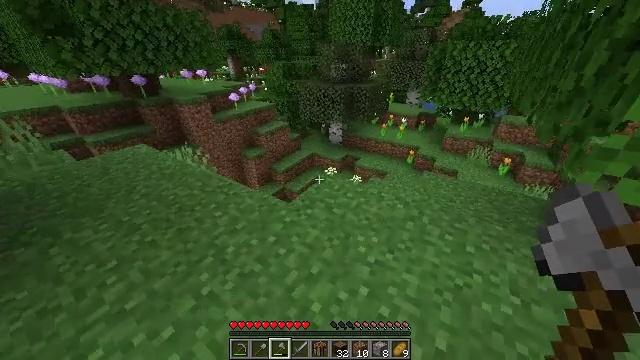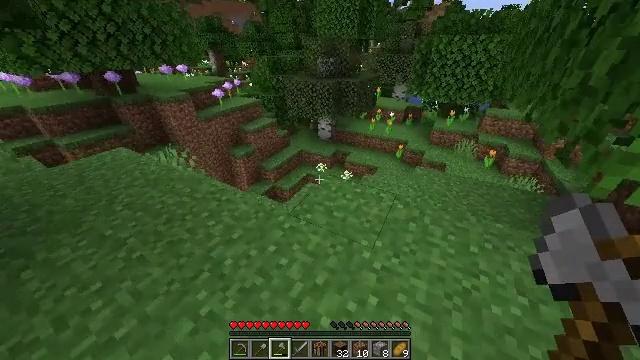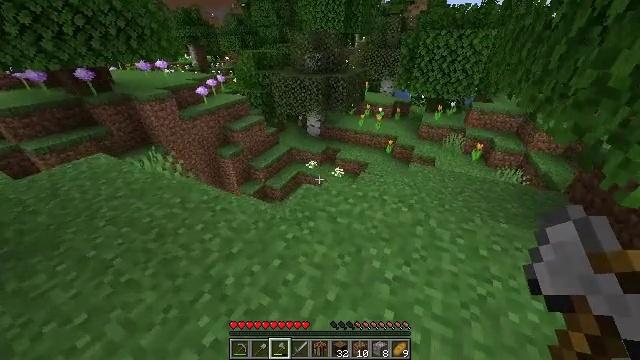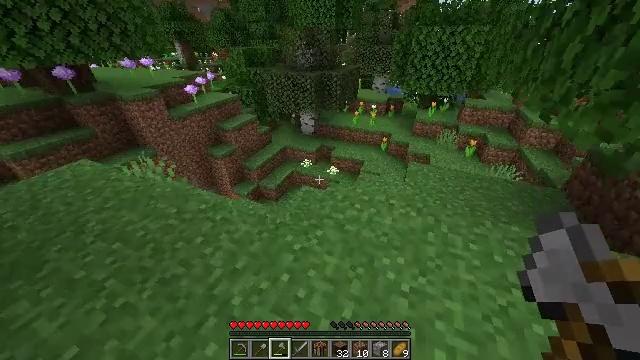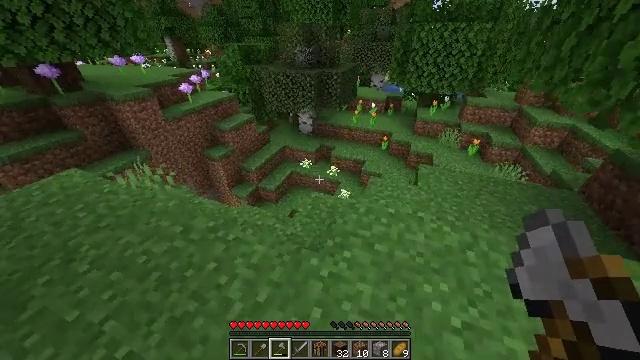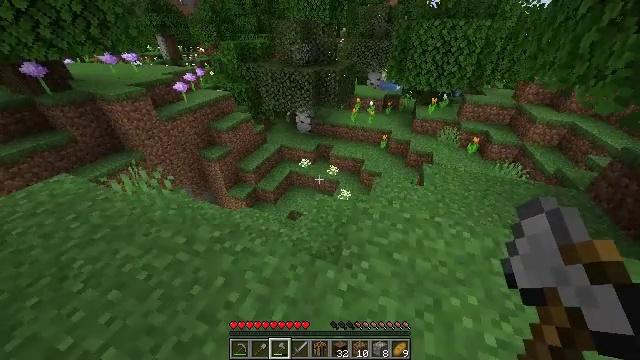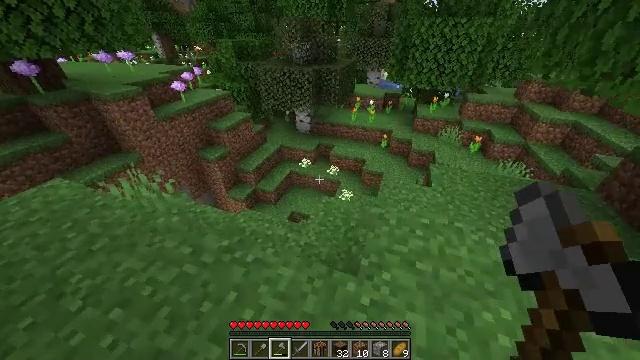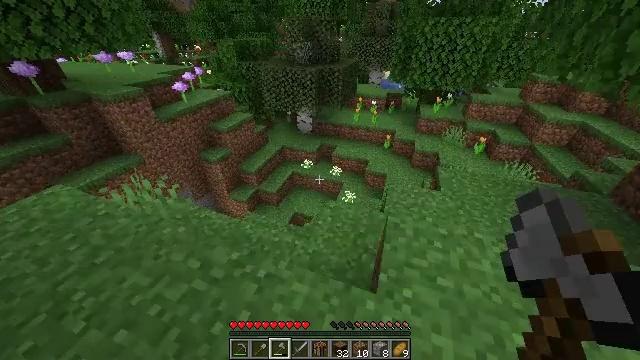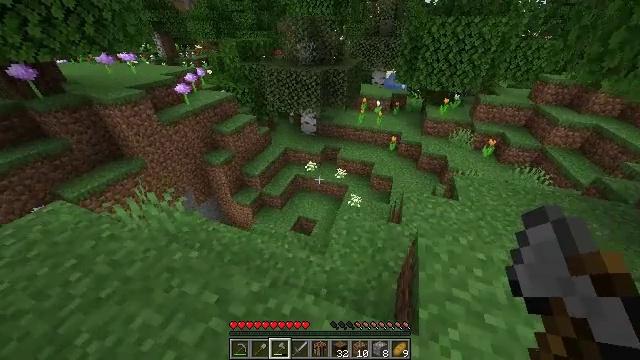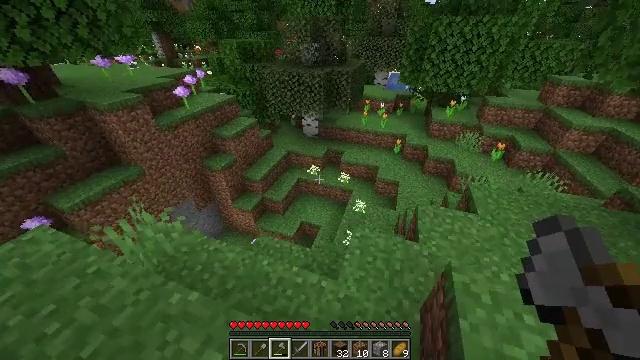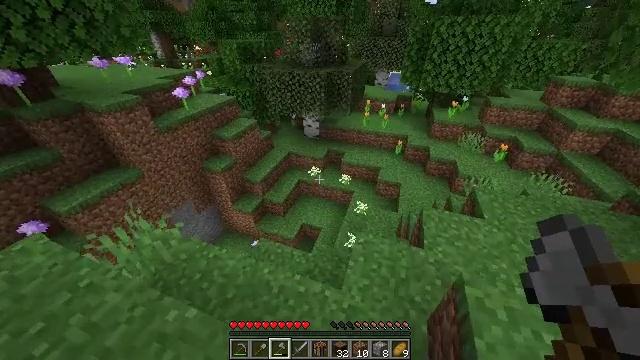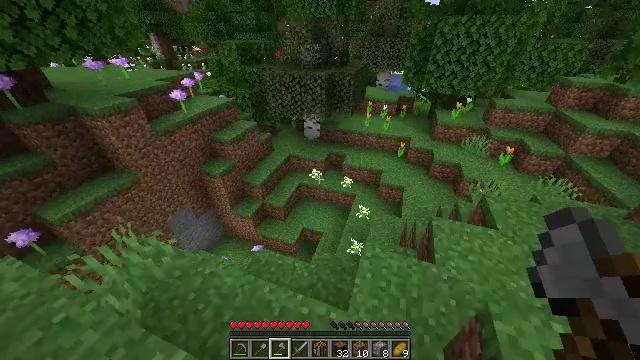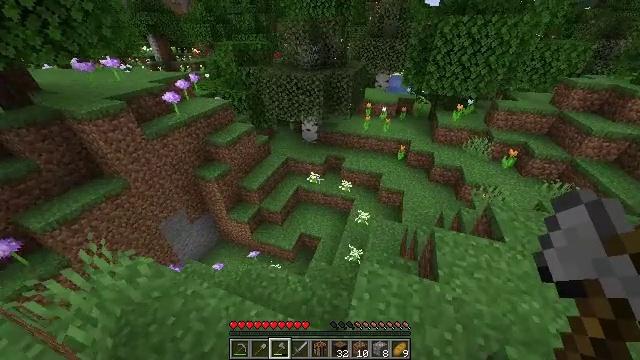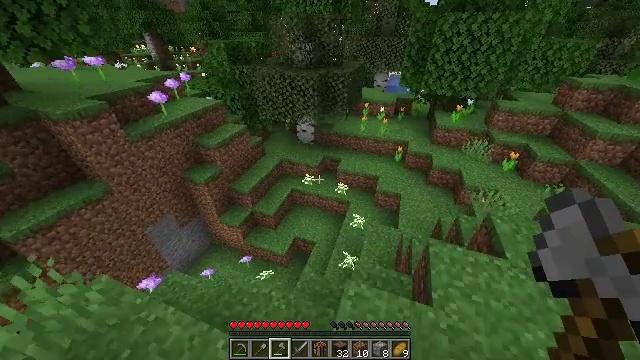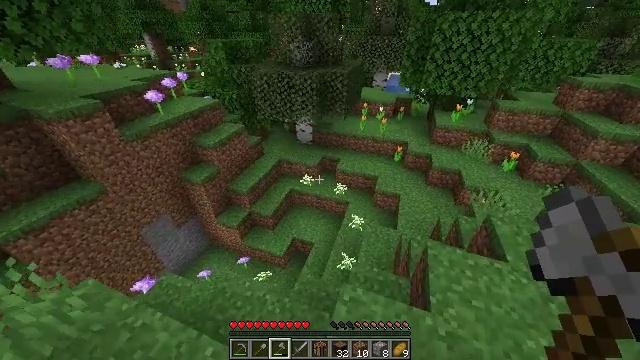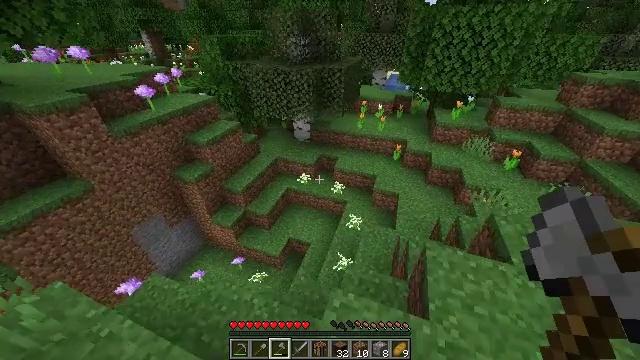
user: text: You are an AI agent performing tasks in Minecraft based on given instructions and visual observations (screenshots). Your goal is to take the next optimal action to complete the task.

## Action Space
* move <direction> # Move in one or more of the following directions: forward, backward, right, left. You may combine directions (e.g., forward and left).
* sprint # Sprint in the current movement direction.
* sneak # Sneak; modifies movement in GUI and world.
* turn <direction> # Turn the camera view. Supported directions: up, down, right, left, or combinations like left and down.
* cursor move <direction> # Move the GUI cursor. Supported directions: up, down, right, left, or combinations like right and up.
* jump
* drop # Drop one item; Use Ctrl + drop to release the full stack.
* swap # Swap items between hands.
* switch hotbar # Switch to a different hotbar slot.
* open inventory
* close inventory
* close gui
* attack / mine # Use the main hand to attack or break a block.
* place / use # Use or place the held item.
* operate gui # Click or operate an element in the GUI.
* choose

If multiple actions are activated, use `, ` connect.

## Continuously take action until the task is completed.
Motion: motion action
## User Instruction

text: Collect an orange tulip from the ground.
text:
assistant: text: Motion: move forward and move left, sprint, turn right and down
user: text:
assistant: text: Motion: move forward and move left, sprint, turn right and down
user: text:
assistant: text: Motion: move forward and move left, sprint, turn right
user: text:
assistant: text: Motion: move forward and move left, sprint, turn right
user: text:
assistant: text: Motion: move forward and move left, sprint, turn right
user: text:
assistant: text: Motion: move forward and move left, sprint
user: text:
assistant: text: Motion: move forward and move left, sprint
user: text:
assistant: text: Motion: move forward
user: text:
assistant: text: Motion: move forward
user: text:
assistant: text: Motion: move forward
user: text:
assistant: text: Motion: move forward and move right
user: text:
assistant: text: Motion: move forward and move right
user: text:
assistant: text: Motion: move forward and move right
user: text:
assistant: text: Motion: move forward and move right
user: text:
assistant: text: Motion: move forward and move right
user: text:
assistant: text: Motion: move forward and move right
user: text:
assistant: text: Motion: move forward and move right
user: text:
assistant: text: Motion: move forward and move right
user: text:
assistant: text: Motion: move forward and move right
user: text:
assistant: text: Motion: move forward and move right
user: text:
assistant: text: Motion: move forward and move right
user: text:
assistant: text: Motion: move forward and move right
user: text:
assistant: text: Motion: move forward and move right, turn right
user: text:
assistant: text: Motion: move forward and move right, turn right and up
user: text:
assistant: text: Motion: move forward and move right, turn right and up
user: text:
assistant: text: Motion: move forward and move right, turn right and up
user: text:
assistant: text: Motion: move forward and move right
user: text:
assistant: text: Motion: move forward and move right
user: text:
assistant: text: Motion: move forward and move right
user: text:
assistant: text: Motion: move forward and move right